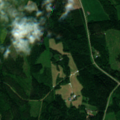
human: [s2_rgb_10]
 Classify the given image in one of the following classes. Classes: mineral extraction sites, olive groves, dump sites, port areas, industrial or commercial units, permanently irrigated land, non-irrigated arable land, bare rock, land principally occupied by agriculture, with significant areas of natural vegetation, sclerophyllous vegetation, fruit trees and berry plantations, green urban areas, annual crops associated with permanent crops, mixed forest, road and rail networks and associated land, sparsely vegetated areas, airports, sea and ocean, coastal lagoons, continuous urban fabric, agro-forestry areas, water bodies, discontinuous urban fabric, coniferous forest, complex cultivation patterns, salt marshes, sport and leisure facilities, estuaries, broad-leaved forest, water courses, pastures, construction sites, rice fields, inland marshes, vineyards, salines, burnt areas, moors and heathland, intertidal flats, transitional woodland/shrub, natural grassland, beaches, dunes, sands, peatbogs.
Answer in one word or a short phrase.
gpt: land principally occupied by agriculture, with significant areas of natural vegetation, mixed forest